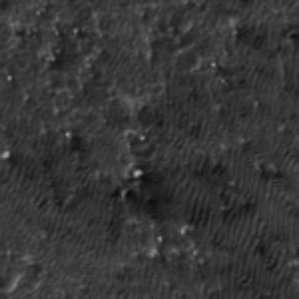
Label: frost